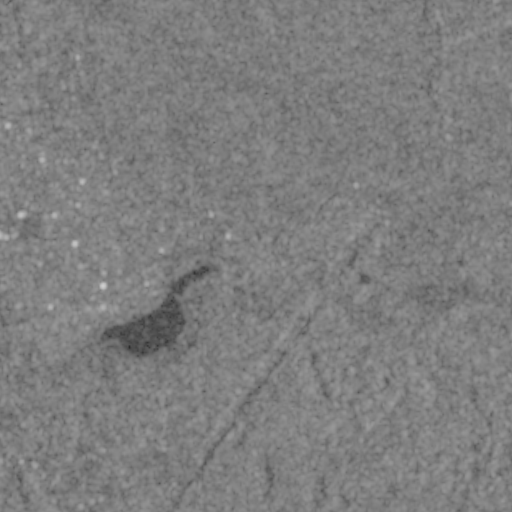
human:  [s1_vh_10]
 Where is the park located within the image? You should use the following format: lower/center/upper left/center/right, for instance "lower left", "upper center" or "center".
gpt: The park is located in the center left of the image.
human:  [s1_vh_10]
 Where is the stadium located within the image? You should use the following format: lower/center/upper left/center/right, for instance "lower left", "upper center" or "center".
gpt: The stadium is located in the center left of the image.
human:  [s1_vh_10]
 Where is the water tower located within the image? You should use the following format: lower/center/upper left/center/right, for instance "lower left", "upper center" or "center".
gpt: The water tower is located in the center left of the image.
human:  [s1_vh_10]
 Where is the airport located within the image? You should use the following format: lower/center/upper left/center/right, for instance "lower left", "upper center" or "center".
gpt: There is no airport in the image.

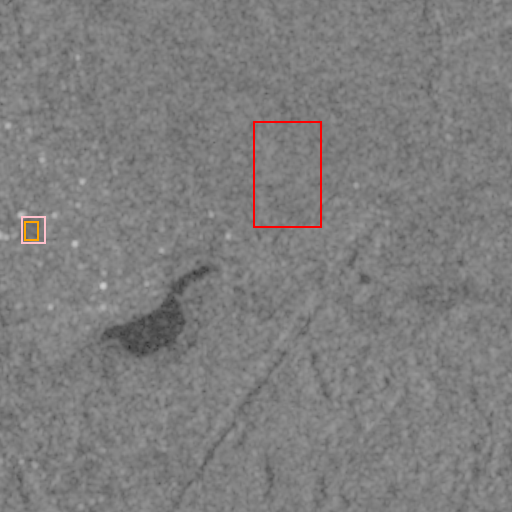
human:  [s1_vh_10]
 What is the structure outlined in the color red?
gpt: The structure outlined in red is a crop field.
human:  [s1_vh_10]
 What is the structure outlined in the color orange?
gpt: The structure outlined in orange is a park.
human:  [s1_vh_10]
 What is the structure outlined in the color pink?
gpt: The structure outlined in pink is a stadium.
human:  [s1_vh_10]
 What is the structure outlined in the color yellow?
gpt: There is no yellow outline.